Question: As per screen :

you can see that as soon as numberpad popping up. its overlapping the some text field, I have in the app. moreover its not having have done or return button so that I can make numpad go away. I have made button to make keyboard go away but I want some more professional way.
please suggest. how can I add return or done button with keyboard and if there is another possible way I can reduce the size of keyboard.
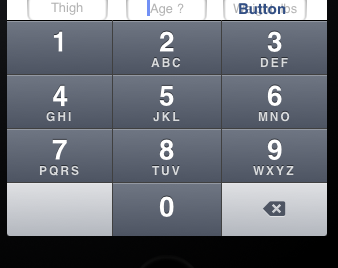
Answer: As far as i know it is not possible to make the keybord smaller but what you can do is make your view move up once you have tapped on a UITextField this code will help you with that
'''
- (void)textFieldDidBeginEditing:(UITextField *)textField
{
[UIView beginAnimations:nil context:NULL];
[UIView setAnimationDuration:0.25];
self.view.frame = CGRectMake(0,-10,320,400);
[UIView commitAnimations];
}
'''
Now to the next issue u have to dismiss the keyboard I like to make it so that the user can just tap the background and it will resign the first responder. You can do that like this
'''
UITapGestureRecognizer *tap = [[UITapGestureRecognizer alloc]
initWithTarget:self
action:@selector(dismissKeyboard)];
[self.view addGestureRecognizer:tap];
'''
In dismissKeyboard
'''
-(void)dismissKeyboard
{
[aTextField resignFirstResponder];
}
'''
Hope this helps